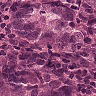
Metastatic tissue present: yes